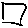
Label: square